【题型】解答题　【知识点】解析几何　【难度】easy
求圆 $C: x^2 + y^2 + 4x + 2y - 3 = 0$ 关于点 $M(1,1)$ 对称的圆的方程．
【解答】
\textbf{【答案】} $(x - 4)^2 + (y - 3)^2 = 8$

\vspace{5pt}

\textbf{【分析】} 将圆 $C$ 的方程配成标准式，得到圆心坐标与半径，求出圆心 $C(-2,-1)$ 关于点 $M(1,1)$ 对称的点的坐标，即可求出对称的圆的方程．

\vspace{5pt}

\textbf{【详解】}
圆 $C: x^2 + y^2 + 4x + 2y - 3 = 0$，
配方得 $(x + 2)^2 + (y + 1)^2 = 8$，
所以圆心 $C(-2,-1)$，半径 $r = 2\sqrt{2}$．

设对称圆的圆心为 $C'(x', y')$，
因为 $M(1,1)$ 是 $C$ 和 $C'$ 的中点，
所以 $\begin{cases} 1 = \frac{-2 + x'}{2} \\ 1 = \frac{-1 + y'}{2} \end{cases}$，解得 $\begin{cases} x' = 4 \\ y' = 3 \end{cases}$，即 $C'(4,3)$．

所以对称圆的方程为 $(x - 4)^2 + (y - 3)^2 = 8$．

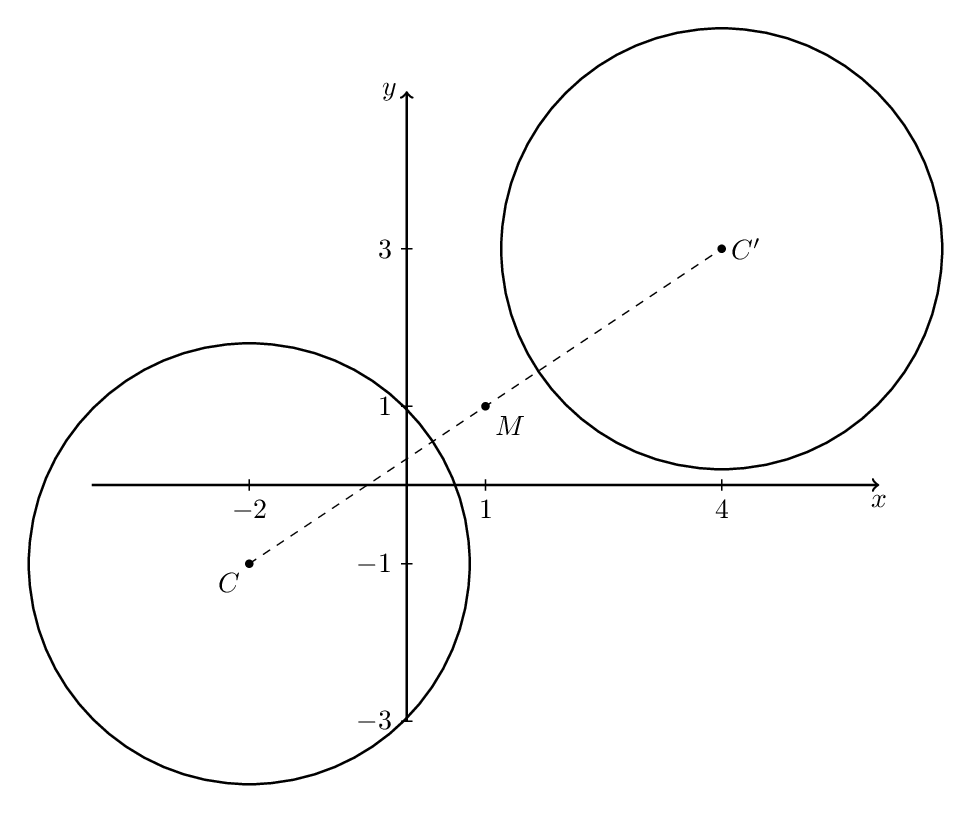